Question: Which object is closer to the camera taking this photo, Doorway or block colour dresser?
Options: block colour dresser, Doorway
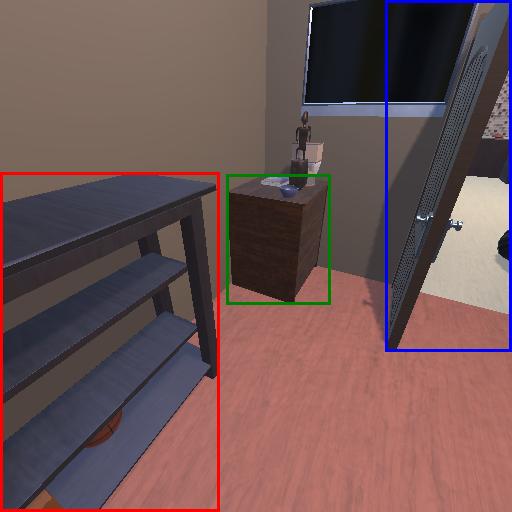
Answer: block colour dresser